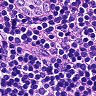
Metastatic tissue present: no